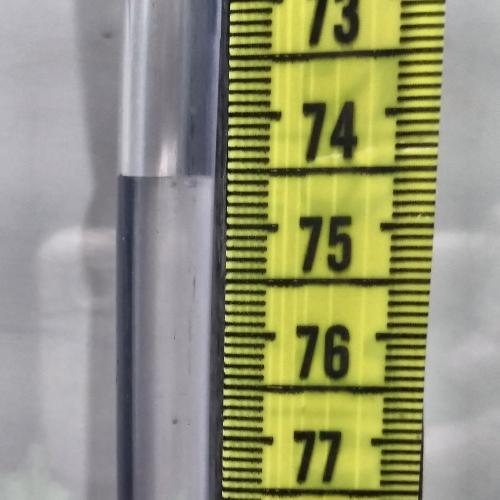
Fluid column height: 74.6 cm